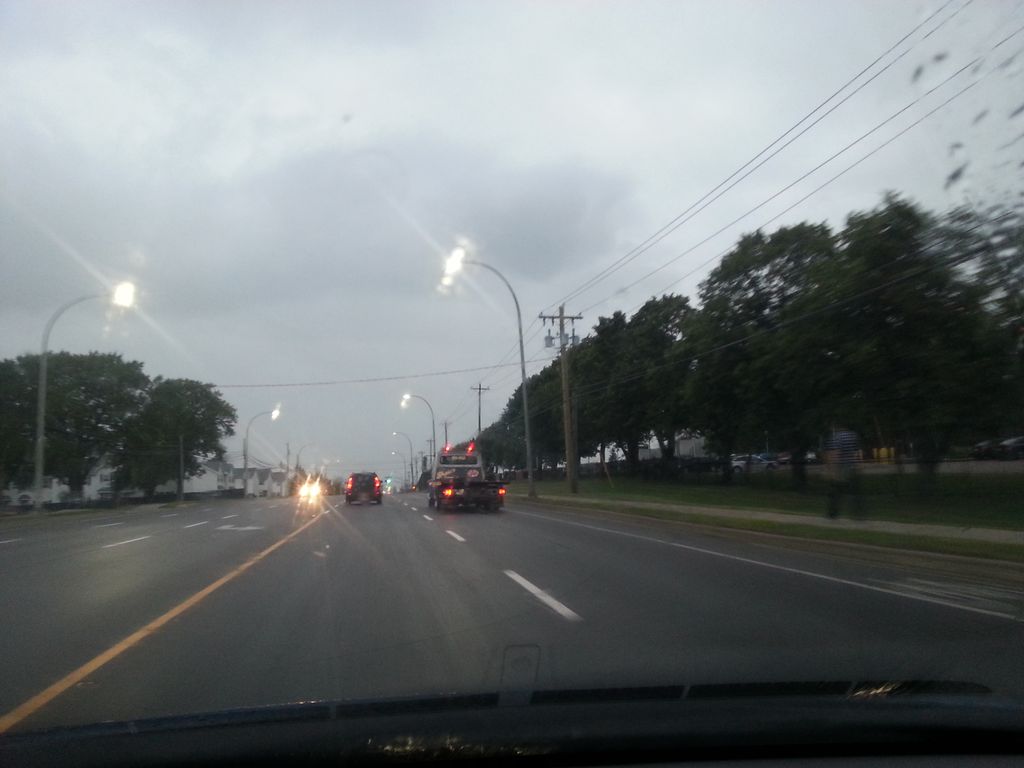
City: charlottetown